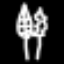
Label: leaf